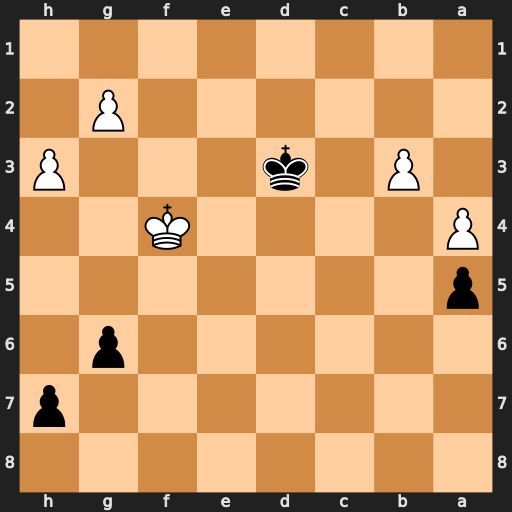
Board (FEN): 8/7p/6p1/p7/P4K2/1P1k3P/6P1/8
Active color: b
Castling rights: -
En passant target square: -
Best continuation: Kc3 b4 Kxb4